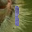
Label: 1